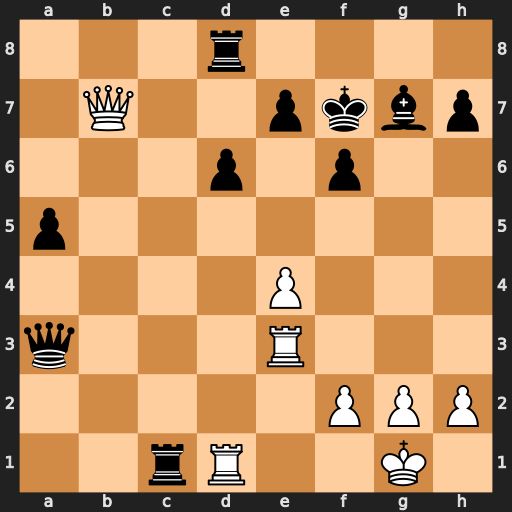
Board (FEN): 3r4/1Q2pkbp/3p1p2/p7/4P3/q3R3/5PPP/2rR2K1
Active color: w
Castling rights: -
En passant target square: -
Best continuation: Qd5+ Kf8 Rxa3